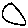
Label: circle